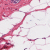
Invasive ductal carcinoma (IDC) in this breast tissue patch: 0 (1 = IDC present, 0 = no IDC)